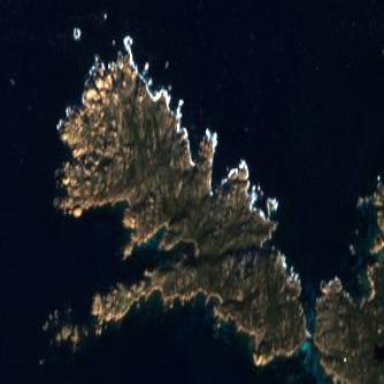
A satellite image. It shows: Island with natural coastline.